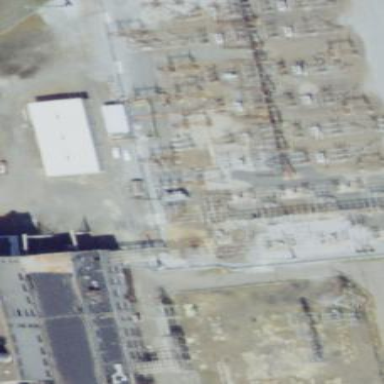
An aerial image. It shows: Power substation.